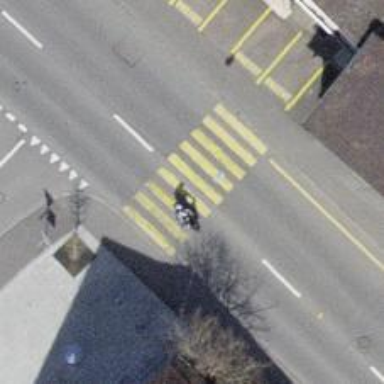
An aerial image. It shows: Uncontrolled zebra crossing on the road.